Aerial crown-view tile of a tropical tree (Barro Colorado Island, Panama), acquired 20250414:
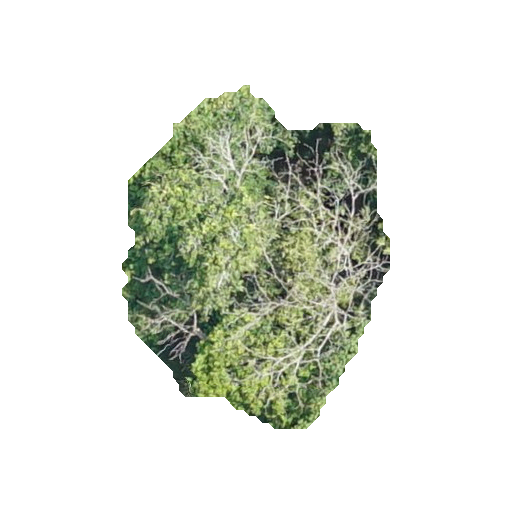
Species: Spondias mombin
GBIF accepted scientific name: Spondias mombin
Crown area: 97.331 m²